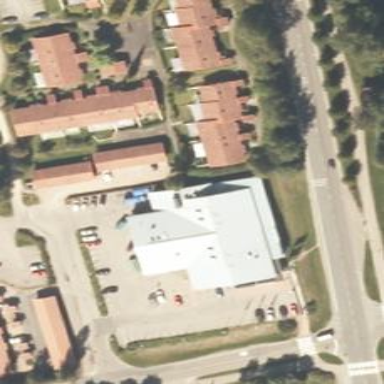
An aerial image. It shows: Retail building.